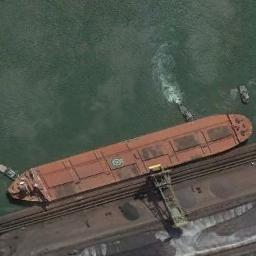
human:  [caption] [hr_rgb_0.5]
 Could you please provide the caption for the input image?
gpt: The orange cargo ship is docked at the dock and the water is green .

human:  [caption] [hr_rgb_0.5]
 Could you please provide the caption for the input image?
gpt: There is a ship in the green water on the shore .

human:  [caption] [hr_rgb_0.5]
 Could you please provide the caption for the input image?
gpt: An orange-red bulk carrier docked by the dock .

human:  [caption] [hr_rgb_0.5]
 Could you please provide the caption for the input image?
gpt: There is a ship beside the dock .

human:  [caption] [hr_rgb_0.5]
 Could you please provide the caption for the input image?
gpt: The red ship is at the harbor .